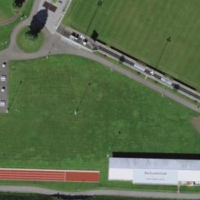
EUNIS habitat code: 55
Species observed at this site:
Geranium sanguineum